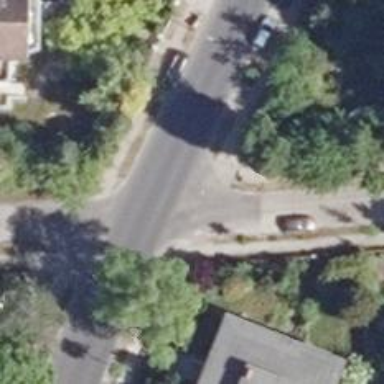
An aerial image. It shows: Tertiary road with asphalt surface and sidewalks on both sides.